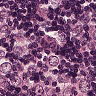
Metastatic tissue present: yes